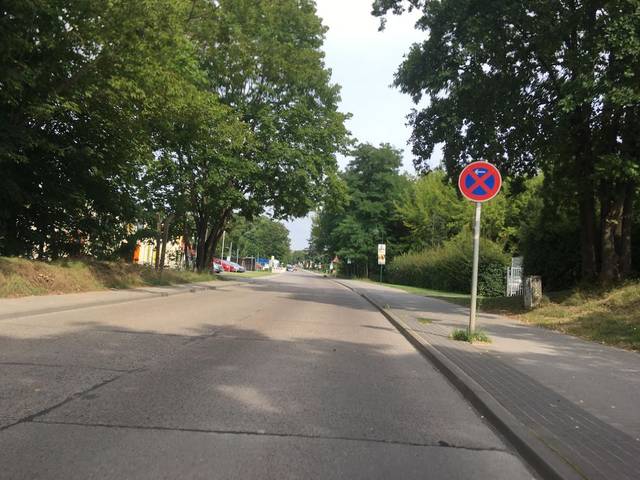
Region: Germany
Coordinates: 52.677, 13.603